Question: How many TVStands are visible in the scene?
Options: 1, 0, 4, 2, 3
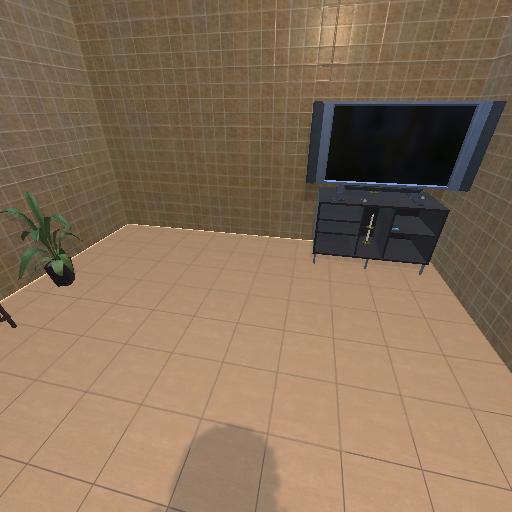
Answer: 1